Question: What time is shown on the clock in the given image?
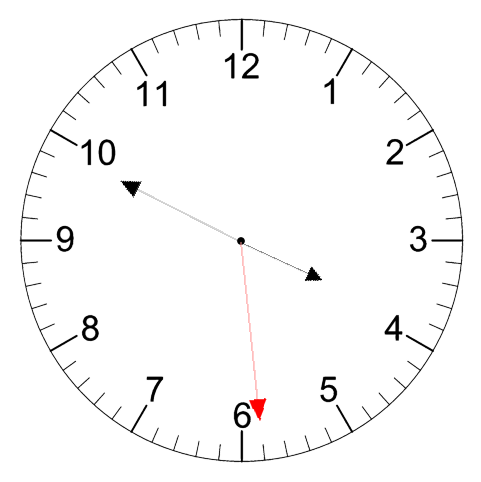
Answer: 03:49:29